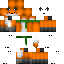
A female animal skin with dark skin, wearing brown long hair dressed in a orange hoodie and black pants, featuring a closed mouth.